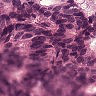
Metastatic tissue present: yes